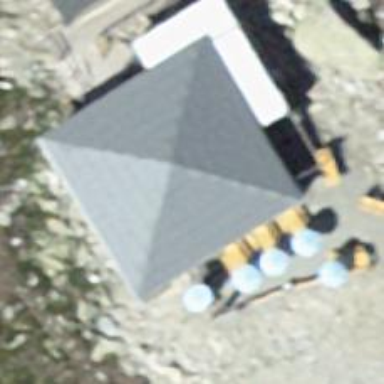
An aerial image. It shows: Café.